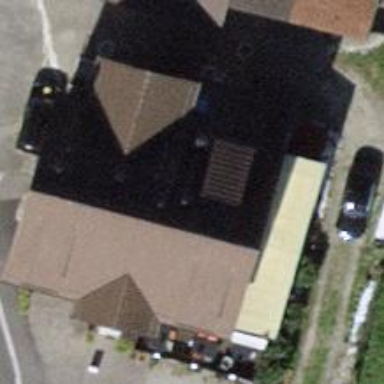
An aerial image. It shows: Restaurant.